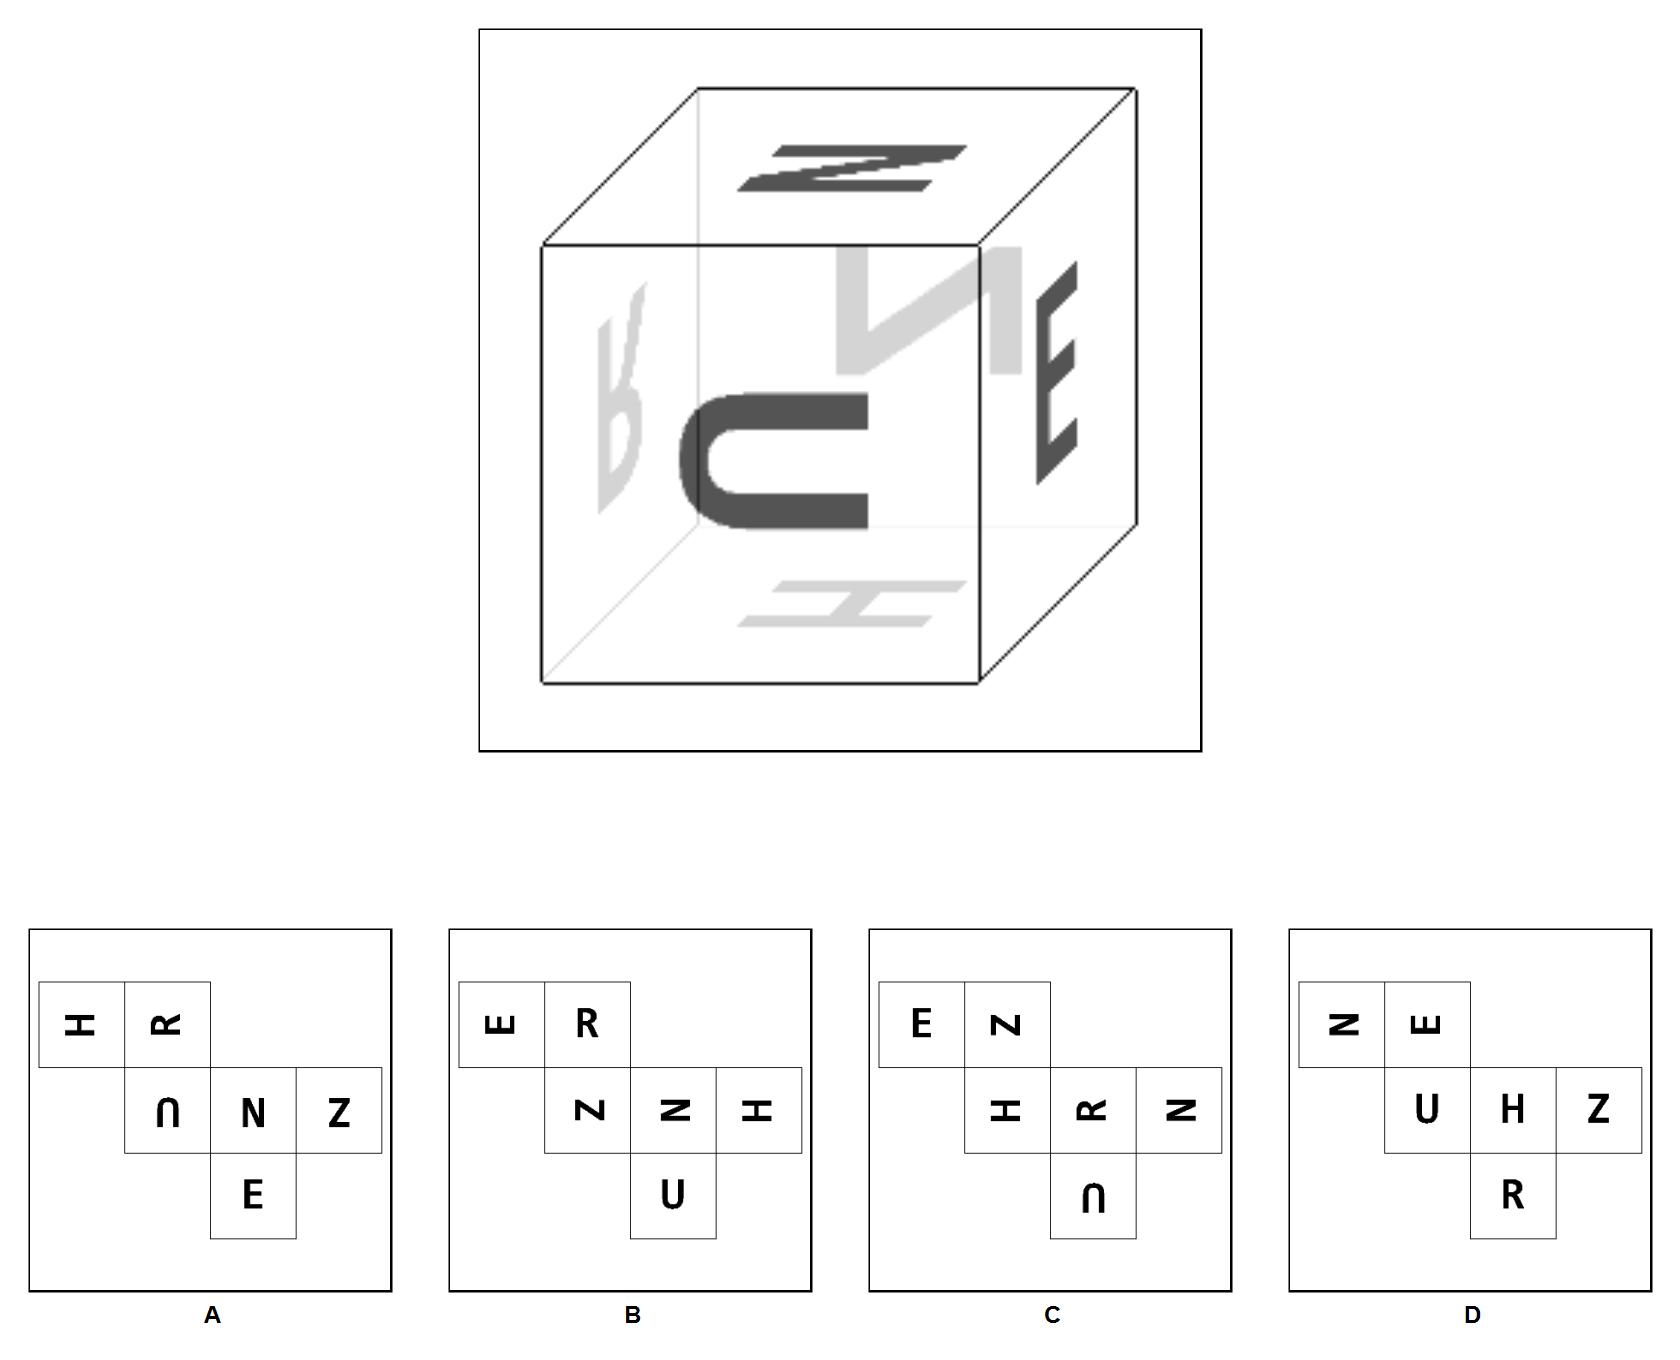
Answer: B